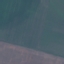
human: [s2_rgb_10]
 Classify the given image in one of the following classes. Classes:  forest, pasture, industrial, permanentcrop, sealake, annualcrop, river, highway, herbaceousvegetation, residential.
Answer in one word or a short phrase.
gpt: AnnualCrop